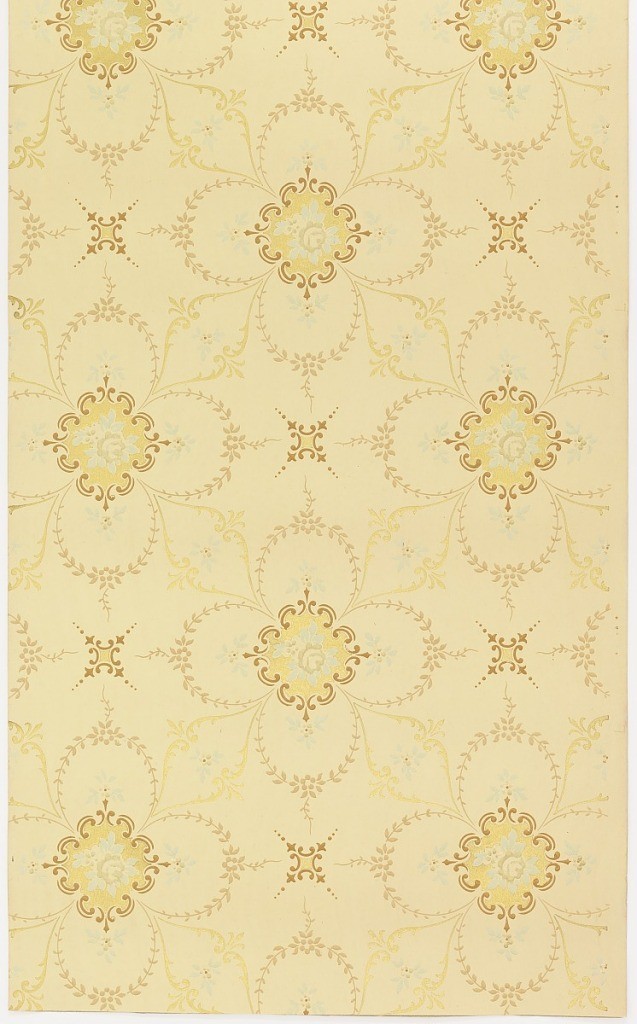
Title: Ceiling paper
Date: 1905–1915
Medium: Machine-printed paper, liquid mica
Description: Quatrefoil shapes formed with foliate sprigs, flower at center point, linked to other quatrefoils by scrolling foliage. Four-pointed star or boss in void between motifs. Printed in colors on tan ground.